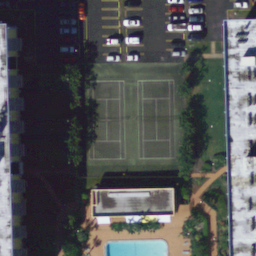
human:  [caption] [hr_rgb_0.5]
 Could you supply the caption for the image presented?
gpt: There are two tennis courts arranged neatly and surrounded by some plants .

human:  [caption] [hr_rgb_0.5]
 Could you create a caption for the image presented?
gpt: There are two tennis courts arranged neatly with some cars and a swimming pool beside .

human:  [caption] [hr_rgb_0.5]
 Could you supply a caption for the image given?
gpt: Two tennis courts arranged neatly with some plants surrounded .

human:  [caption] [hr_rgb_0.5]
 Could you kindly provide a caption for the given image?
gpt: Two tennis courts arranged neatly with some cars and a swimming pool beside .

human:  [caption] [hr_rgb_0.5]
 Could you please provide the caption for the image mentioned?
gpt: There are two tennis courts arranged neatly with some cars and a swimming pool beside .